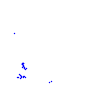
Particle: kaon